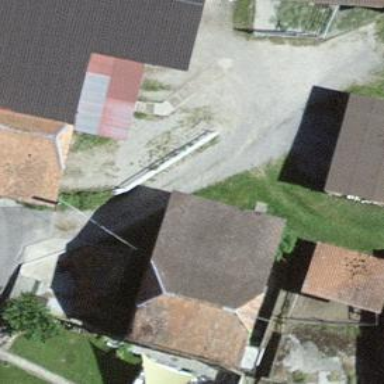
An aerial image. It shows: Rural barn.